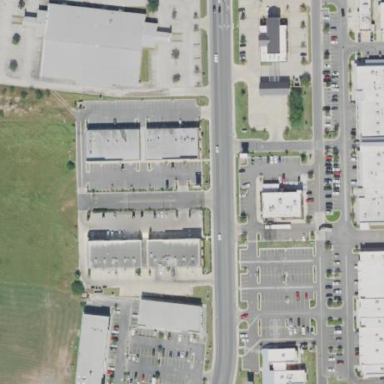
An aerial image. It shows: Retail area.